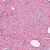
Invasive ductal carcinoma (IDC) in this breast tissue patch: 0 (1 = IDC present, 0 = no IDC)